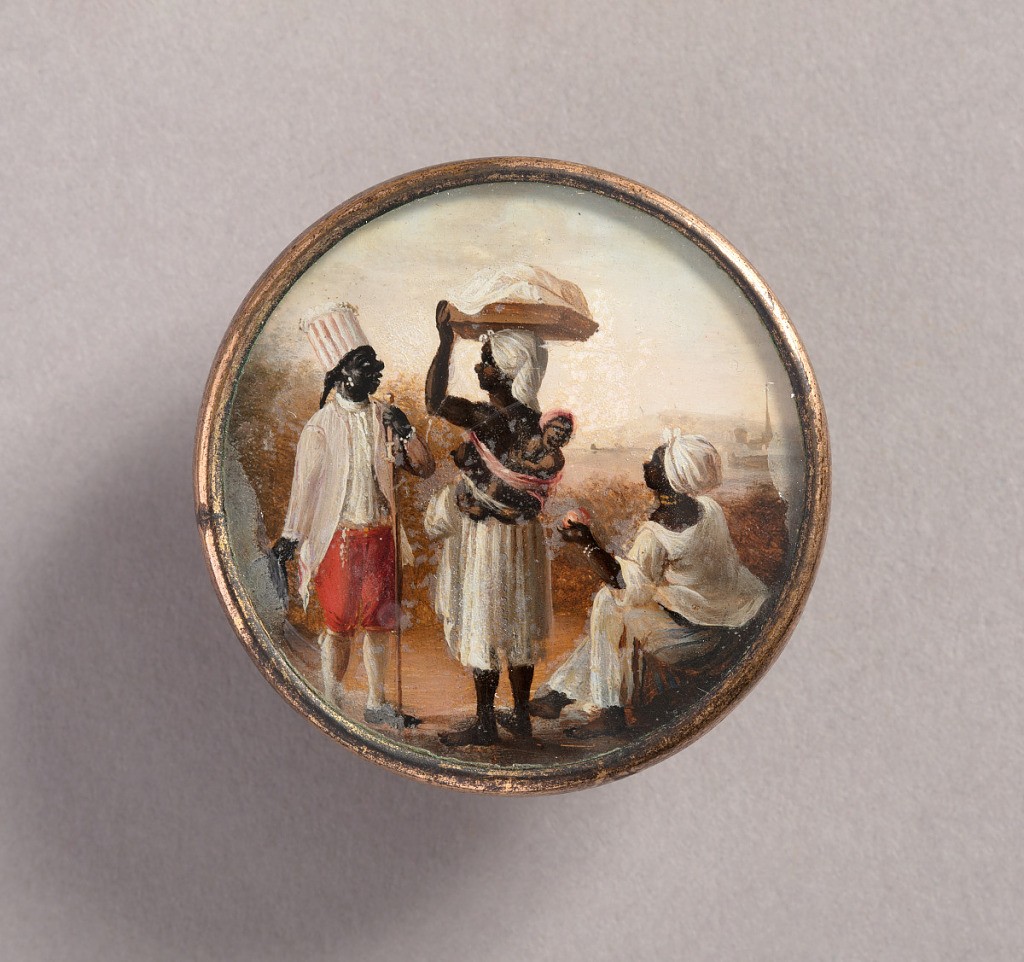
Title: Button
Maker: Agostino Brunias, Italian, ca. 1730–1796
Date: late 18th century
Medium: Gouache paint on tin verre fixé, ivory (backing), glass, gilt metal
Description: Button depicting scene of three figures before a seaport.  Man at left in striped turban and coat with red pants, holding a hat in one hand and a staff in the other. He speaks to a standing bare-breasted woman in a white skirt with a child tied to her back and carrying a package on her head. A second woman is seated on the right offering a piece of fruit to the child.